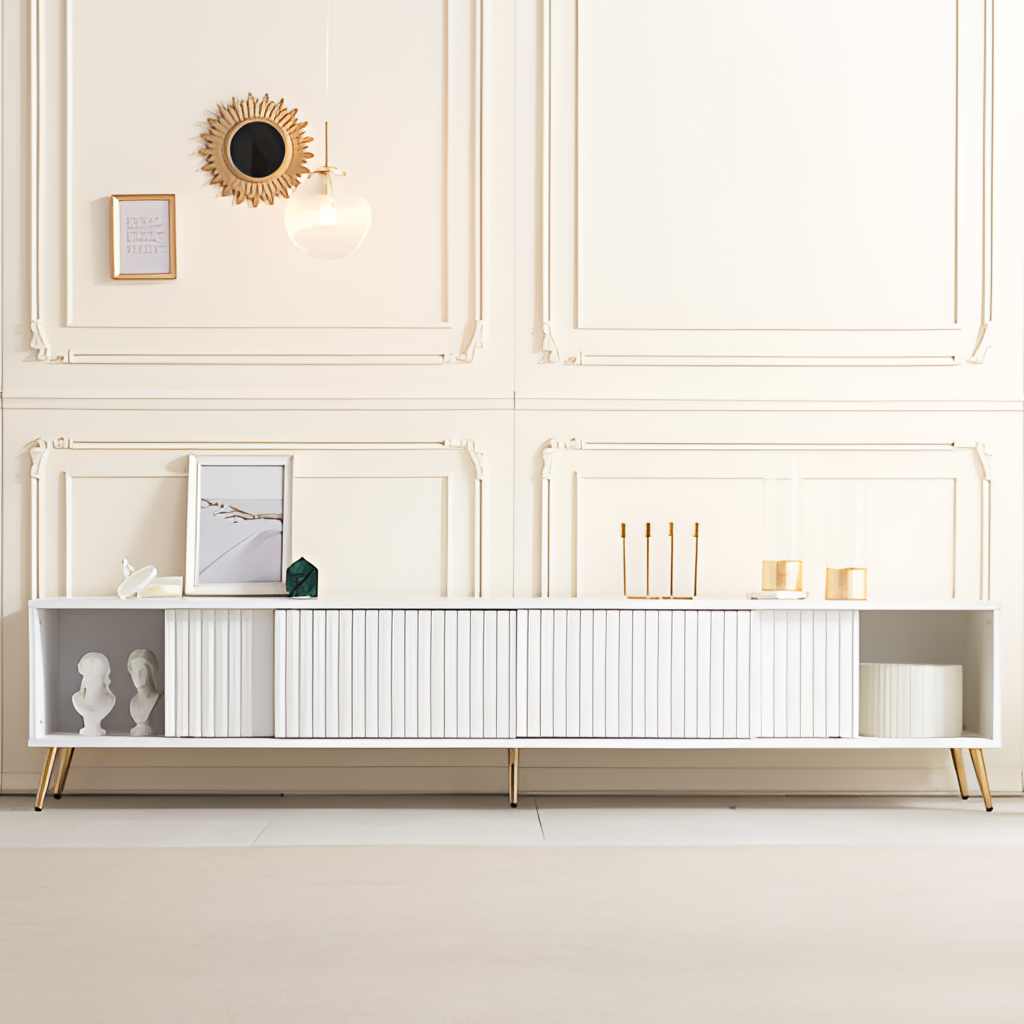
living room, wood console, minimalist, panel wallpaper, with solid pattern, beige tile flooring, with large square pattern